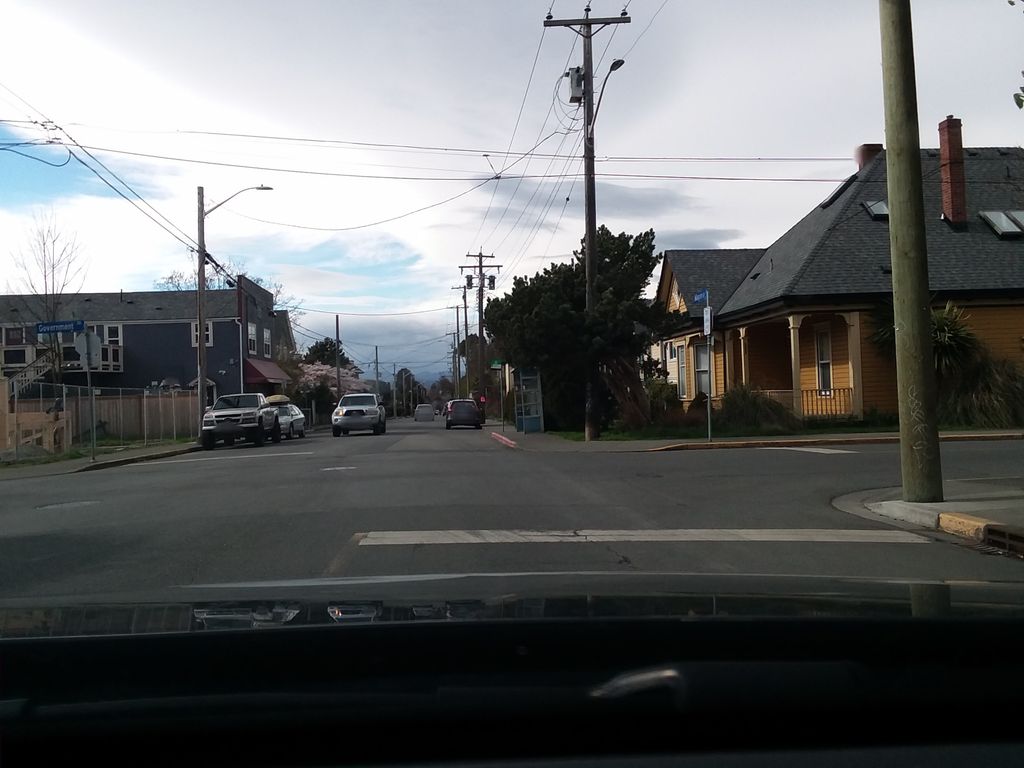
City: victoria